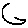
Label: moon